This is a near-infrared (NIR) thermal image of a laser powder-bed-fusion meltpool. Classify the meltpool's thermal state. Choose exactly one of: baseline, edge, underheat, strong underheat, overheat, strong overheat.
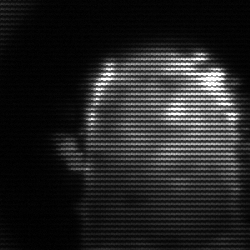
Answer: baseline